Field crop: maize
Growth stage: 1
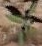
Species: atriplex